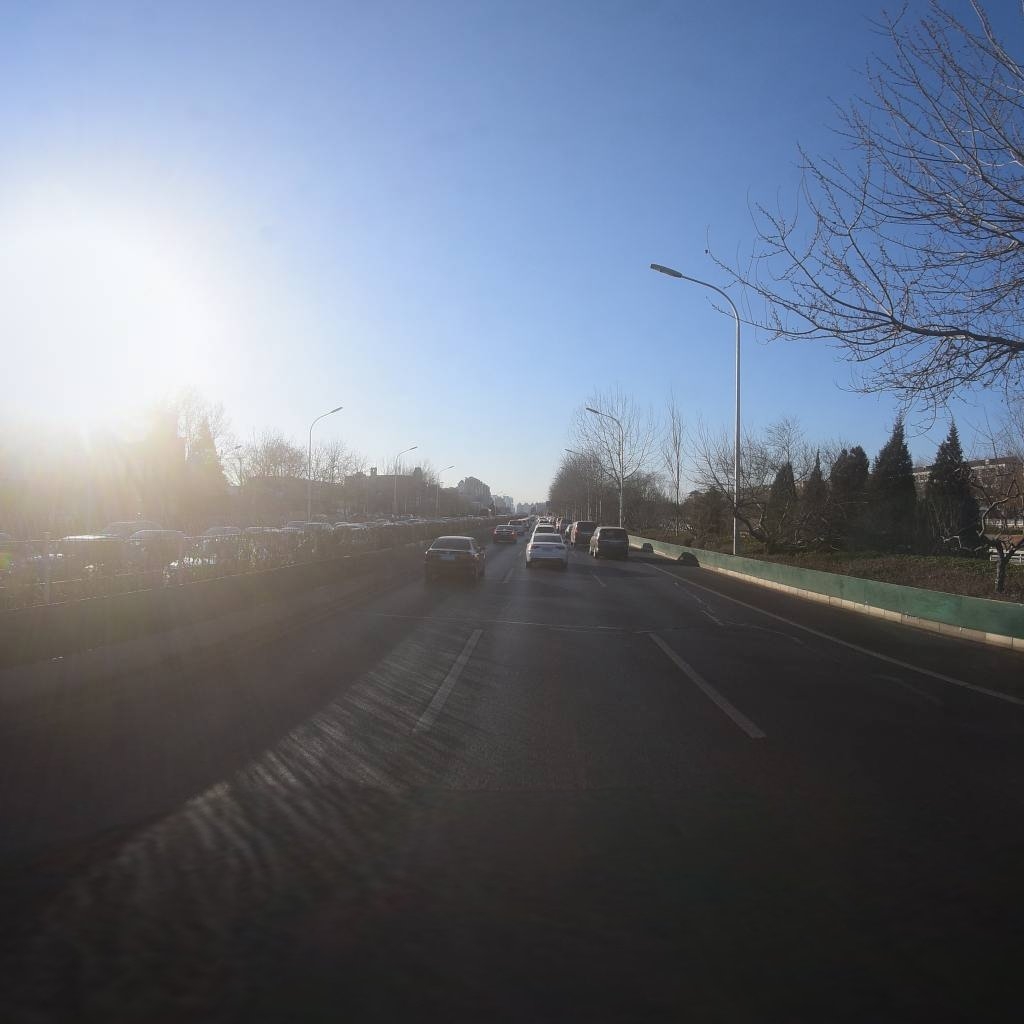
Region: Dongcheng
Road damage annotations: transverse patch, longitudinal patch, longitudinal patch